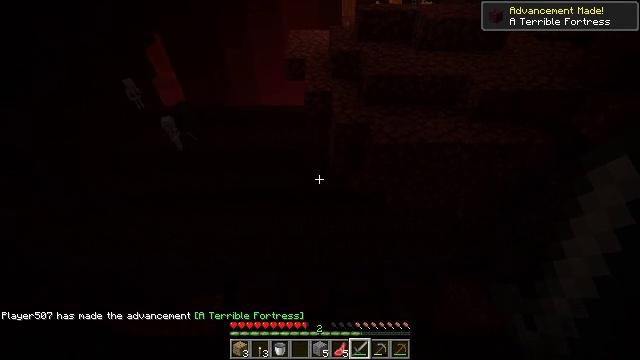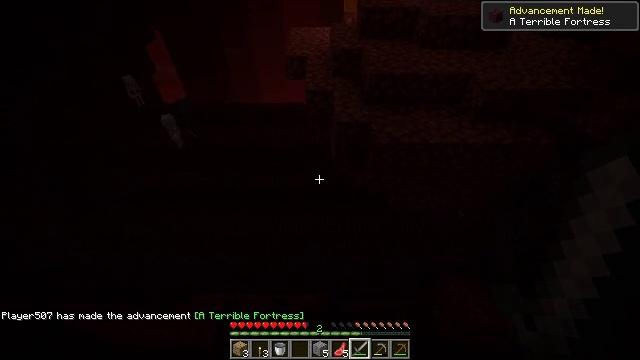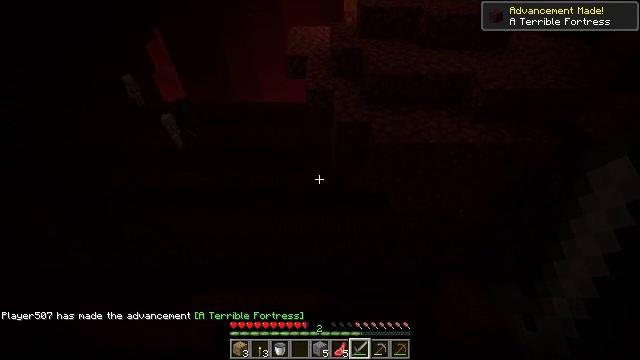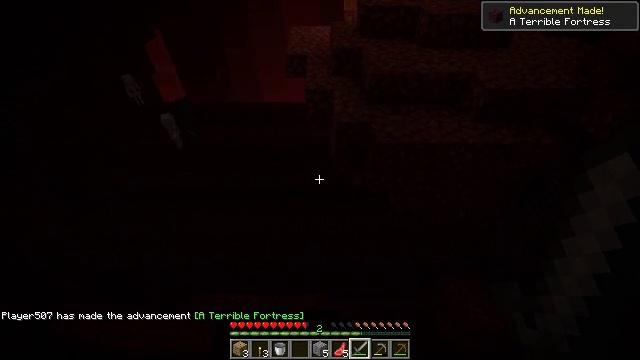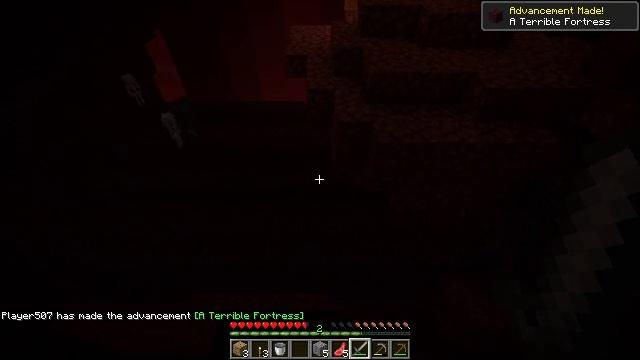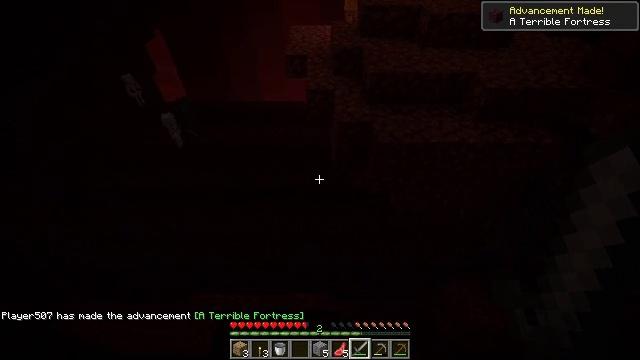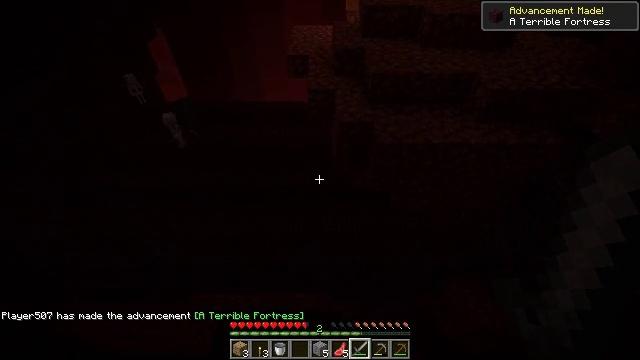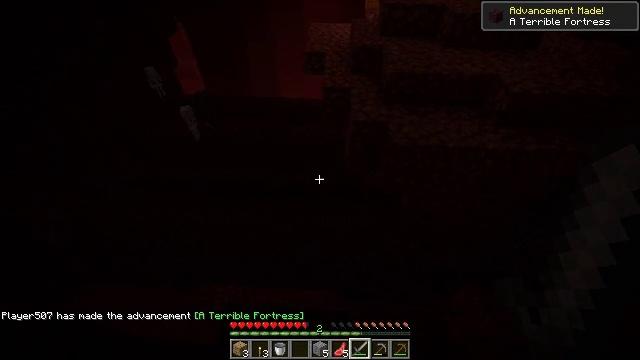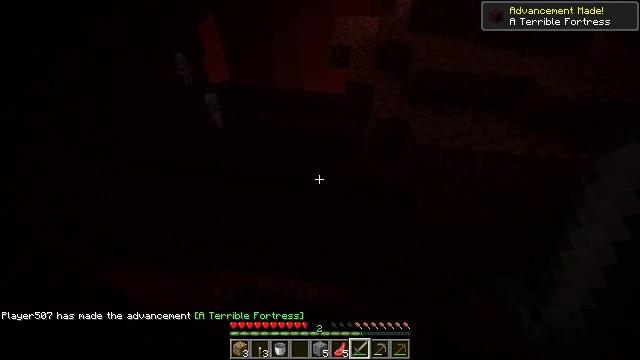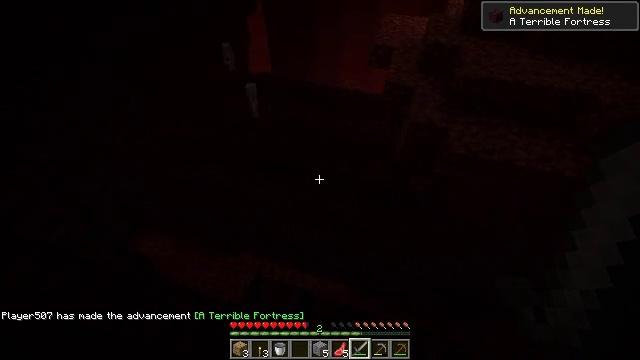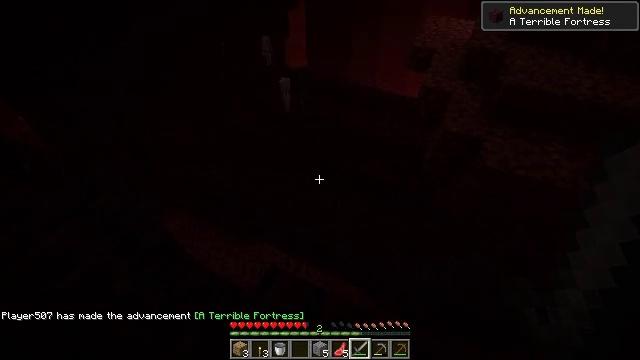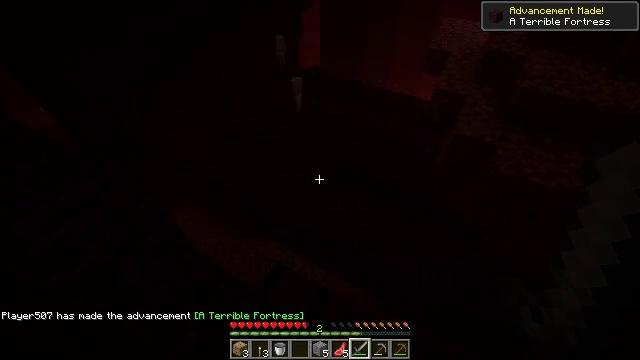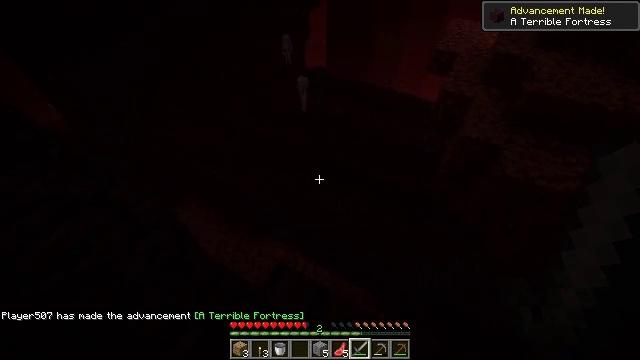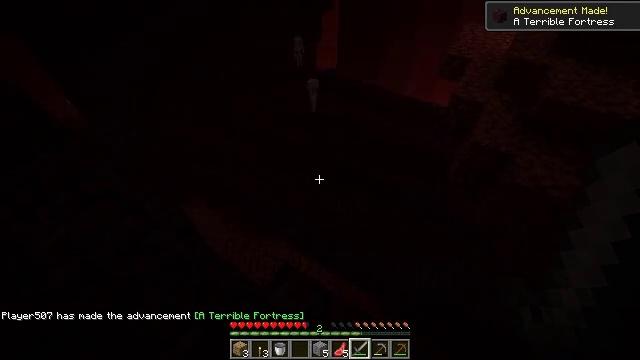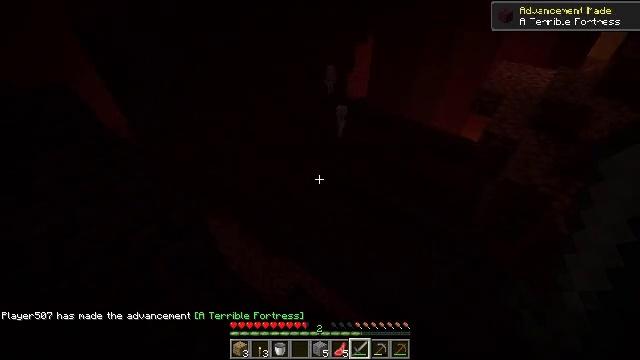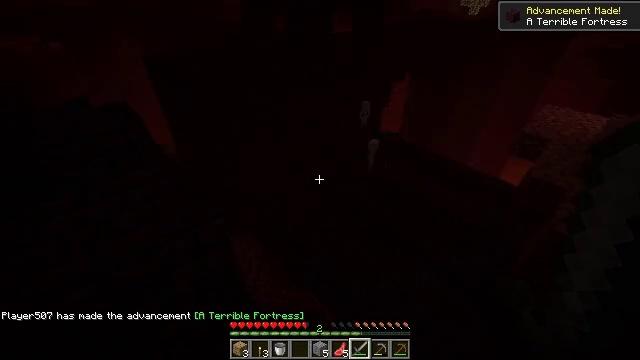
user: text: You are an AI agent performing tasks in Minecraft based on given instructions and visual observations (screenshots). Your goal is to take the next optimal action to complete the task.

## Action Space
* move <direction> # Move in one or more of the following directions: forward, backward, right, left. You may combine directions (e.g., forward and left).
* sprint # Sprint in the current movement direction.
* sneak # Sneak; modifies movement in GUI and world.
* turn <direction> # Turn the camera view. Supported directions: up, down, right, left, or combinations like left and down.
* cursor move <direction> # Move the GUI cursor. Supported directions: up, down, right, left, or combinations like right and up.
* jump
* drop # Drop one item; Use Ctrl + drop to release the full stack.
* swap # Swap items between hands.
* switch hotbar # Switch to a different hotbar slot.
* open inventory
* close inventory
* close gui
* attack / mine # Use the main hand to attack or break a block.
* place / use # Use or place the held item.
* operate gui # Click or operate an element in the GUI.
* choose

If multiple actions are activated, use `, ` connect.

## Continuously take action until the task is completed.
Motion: motion action
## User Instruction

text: Break the nether bricks in a fortress.
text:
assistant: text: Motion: move forward, sneak
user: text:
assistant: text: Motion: sneak
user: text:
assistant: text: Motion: sneak
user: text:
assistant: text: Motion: sneak
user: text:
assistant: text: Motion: sneak
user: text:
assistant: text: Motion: sneak
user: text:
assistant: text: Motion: sneak, turn left
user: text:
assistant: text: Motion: sneak, turn left and down
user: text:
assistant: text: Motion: sneak, turn left
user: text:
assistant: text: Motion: sneak, turn left
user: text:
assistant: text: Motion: sneak, turn left
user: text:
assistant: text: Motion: sneak, turn left
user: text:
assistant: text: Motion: sneak, turn left
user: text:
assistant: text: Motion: sneak, turn left and up
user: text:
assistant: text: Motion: sneak, turn left and up
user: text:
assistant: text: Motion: sneak, turn left and up
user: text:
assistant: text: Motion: sneak, turn left and up
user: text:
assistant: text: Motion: sneak, turn left and up
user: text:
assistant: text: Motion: sneak, turn left and up
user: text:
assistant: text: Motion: sneak
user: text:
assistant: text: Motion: sneak
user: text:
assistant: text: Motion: sneak
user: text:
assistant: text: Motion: sneak
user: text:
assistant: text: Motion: sneak
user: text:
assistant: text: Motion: move back and move left, sneak
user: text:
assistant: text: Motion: move back and move left, sneak
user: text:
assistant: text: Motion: move back and move left, sneak
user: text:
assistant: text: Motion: move back and move left, sneak
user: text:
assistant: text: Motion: move back and move left, sneak
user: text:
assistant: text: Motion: move back and move left, sneak